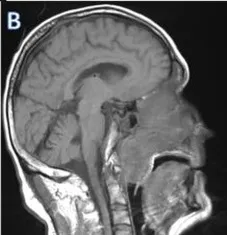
Sagittal.
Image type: radiology (mri)